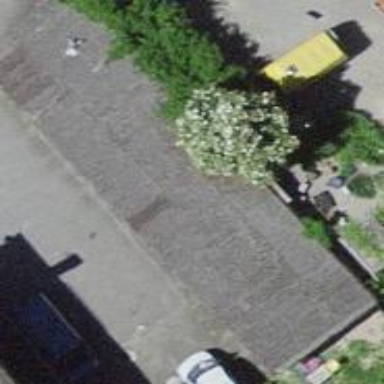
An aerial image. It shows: View of roof of building.